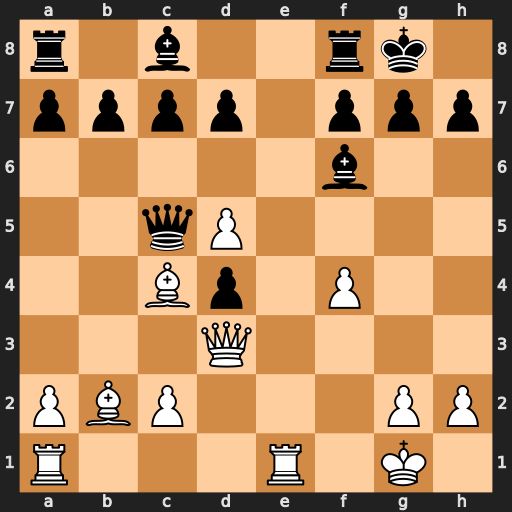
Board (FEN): r1b2rk1/pppp1ppp/5b2/2qP4/2Bp1P2/3Q4/PBP3PP/R3R1K1
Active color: w
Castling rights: -
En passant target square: -
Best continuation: Ba3 Qxa3 Qxa3